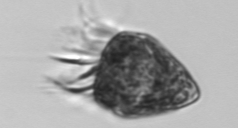
Label: Strombidium_morphotype2